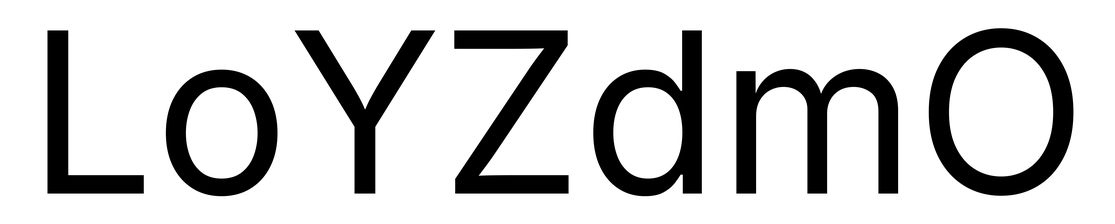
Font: Inter_Regular